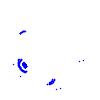
Particle: electron